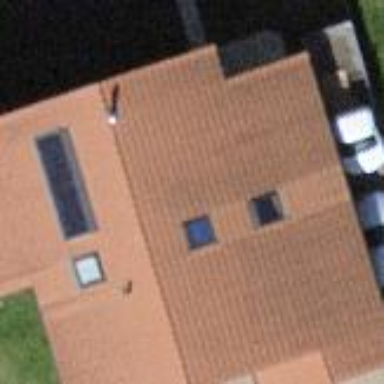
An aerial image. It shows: Building with gabled roof made of tiles. The roof is oriented across the structure.